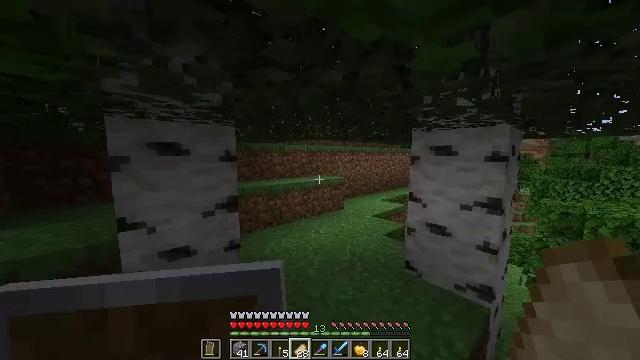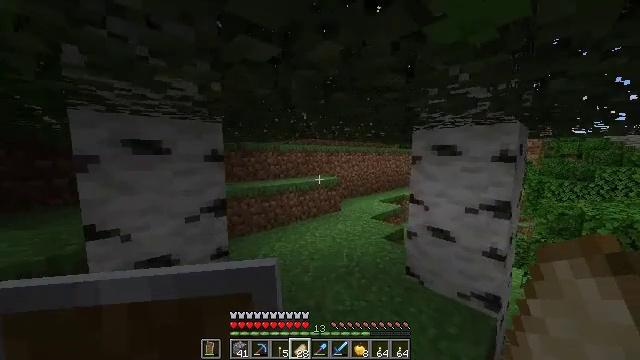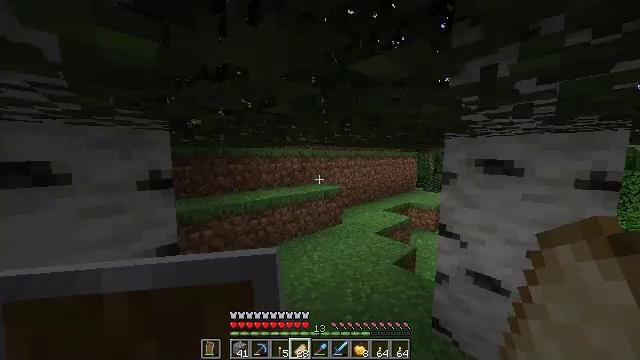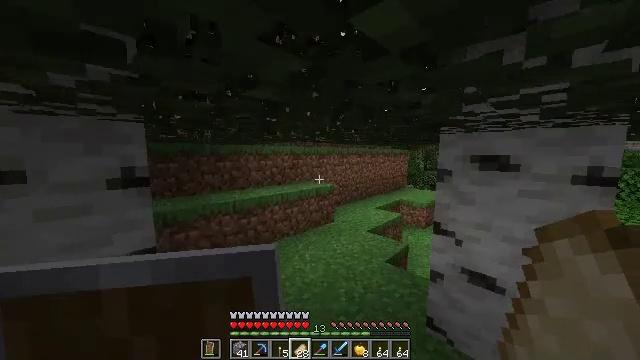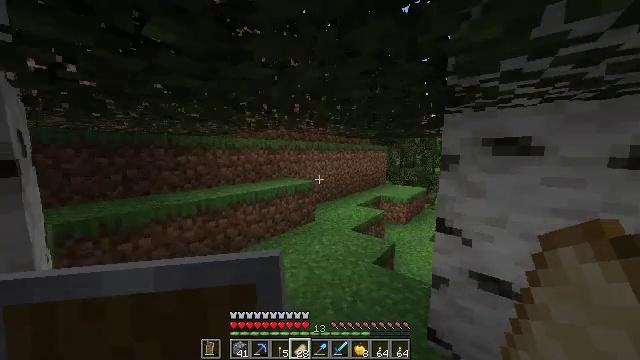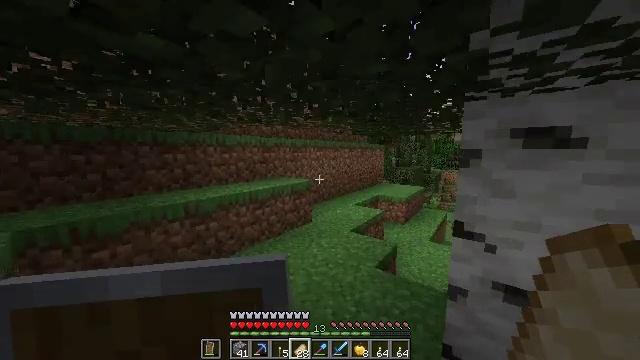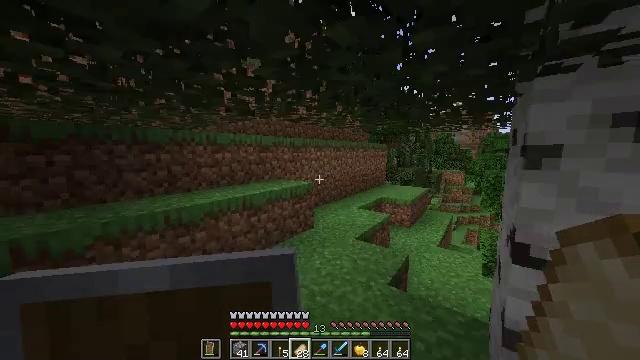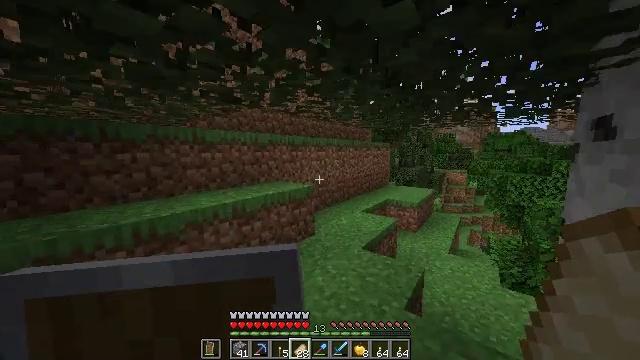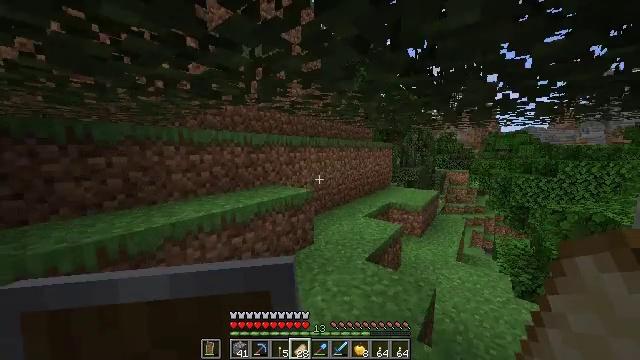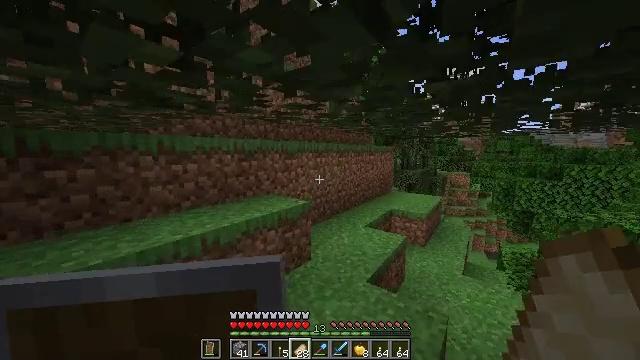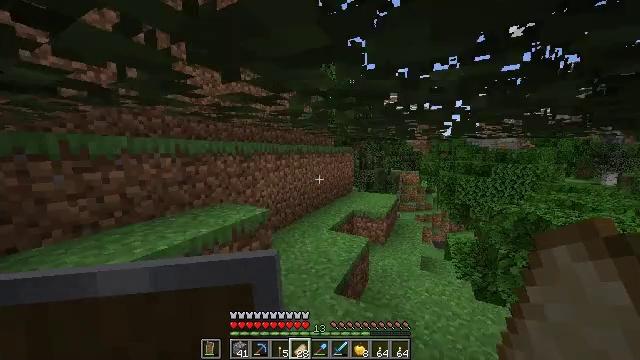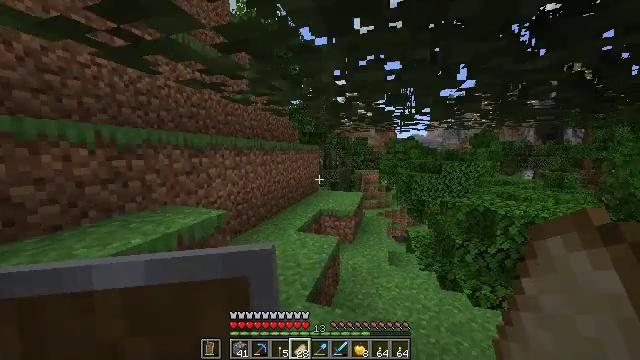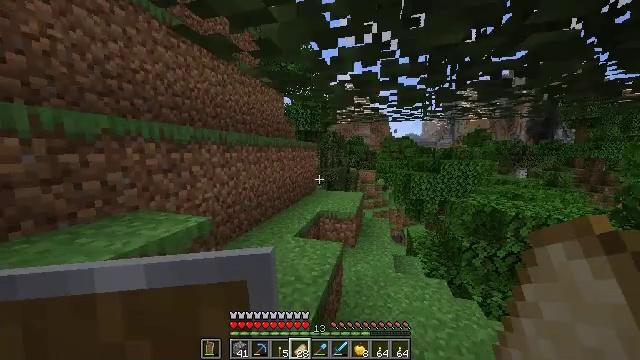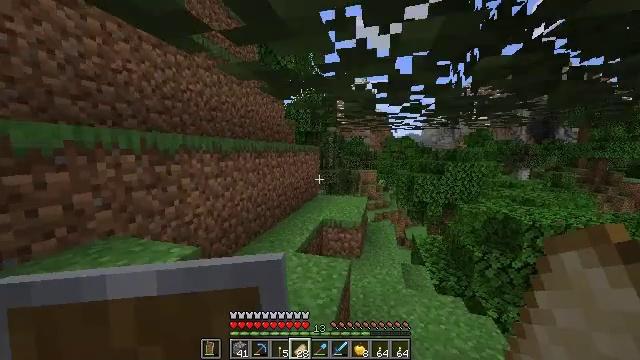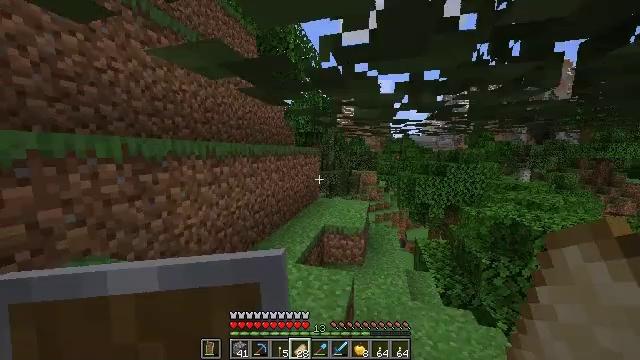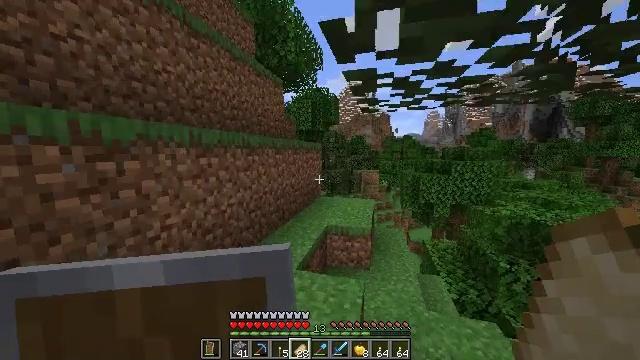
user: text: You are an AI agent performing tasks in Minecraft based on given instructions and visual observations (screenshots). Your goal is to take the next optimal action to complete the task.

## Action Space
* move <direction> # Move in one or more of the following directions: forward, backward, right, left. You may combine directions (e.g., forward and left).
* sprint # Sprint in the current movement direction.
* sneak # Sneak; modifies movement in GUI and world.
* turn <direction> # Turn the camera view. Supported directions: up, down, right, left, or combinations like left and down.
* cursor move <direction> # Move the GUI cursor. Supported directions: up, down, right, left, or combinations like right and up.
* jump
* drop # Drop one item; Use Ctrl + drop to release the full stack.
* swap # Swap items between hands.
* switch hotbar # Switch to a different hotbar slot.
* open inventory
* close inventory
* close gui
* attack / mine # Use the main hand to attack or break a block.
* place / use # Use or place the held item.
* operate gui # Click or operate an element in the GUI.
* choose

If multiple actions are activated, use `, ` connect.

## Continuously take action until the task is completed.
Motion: motion action
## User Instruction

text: Kill the chicken.
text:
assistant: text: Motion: move forward
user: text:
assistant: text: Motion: move forward, jump
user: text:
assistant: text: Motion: move forward, turn right, jump
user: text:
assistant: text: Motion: move forward, turn right, jump
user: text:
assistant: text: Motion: move forward, turn right, jump
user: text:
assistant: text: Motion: move forward, jump
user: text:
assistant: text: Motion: move forward, jump
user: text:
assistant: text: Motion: move forward
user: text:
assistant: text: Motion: move forward, jump
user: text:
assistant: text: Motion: move forward, turn right, jump
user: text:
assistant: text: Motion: move forward, turn right, jump
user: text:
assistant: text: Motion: move forward, turn right
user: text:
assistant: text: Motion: move forward, jump
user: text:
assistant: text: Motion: move forward, jump
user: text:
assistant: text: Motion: move forward
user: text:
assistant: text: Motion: move forward
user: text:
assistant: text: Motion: move forward
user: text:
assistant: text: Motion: move forward
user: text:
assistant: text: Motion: move forward
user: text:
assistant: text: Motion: move forward, jump
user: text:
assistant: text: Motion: move forward, jump
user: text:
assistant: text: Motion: move forward, turn right, jump
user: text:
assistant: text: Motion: move forward, turn right, jump
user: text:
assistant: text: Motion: move forward, turn right, jump
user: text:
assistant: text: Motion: move forward, jump
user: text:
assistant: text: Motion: move forward
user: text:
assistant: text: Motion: move forward
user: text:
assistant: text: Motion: move forward
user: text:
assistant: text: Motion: move forward
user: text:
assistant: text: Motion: move forward and move right